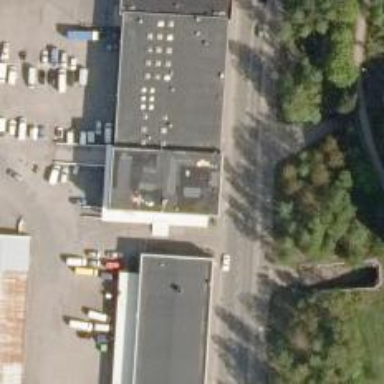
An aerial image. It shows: Post office.